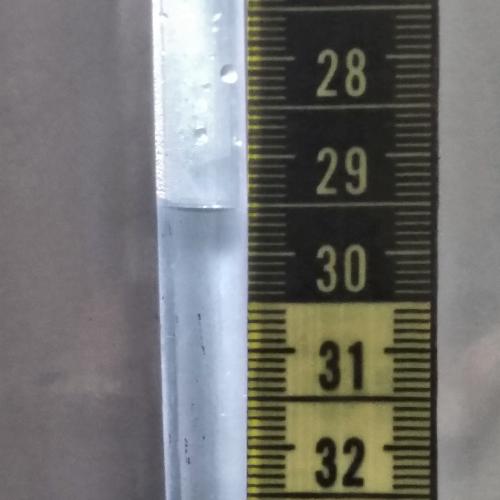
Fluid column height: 29.5 cm